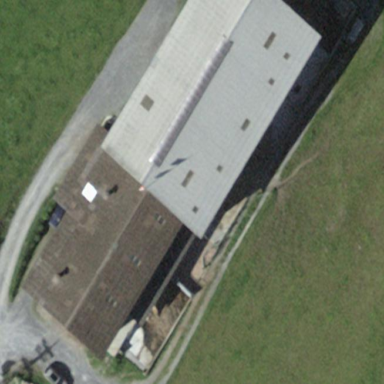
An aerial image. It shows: Farmyard area.